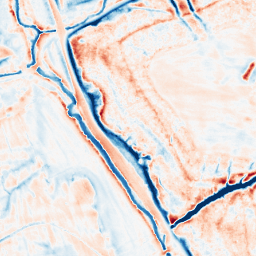
Category: edge_preserving
Decomposition family: anisotropic_diffusion
Decomposition parameters: iterations: 50
kappa: 50
gamma: 0.2
Upsampling method: linear_exact
Upsampling parameters: scale: 8
Upsampling scale: 8